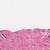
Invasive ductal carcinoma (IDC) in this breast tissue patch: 0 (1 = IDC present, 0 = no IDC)